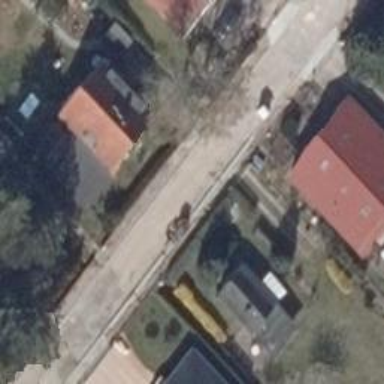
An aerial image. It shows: Traffic calming feature called choker.